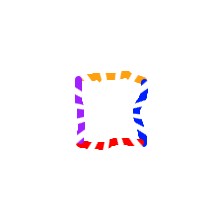
Shape: square